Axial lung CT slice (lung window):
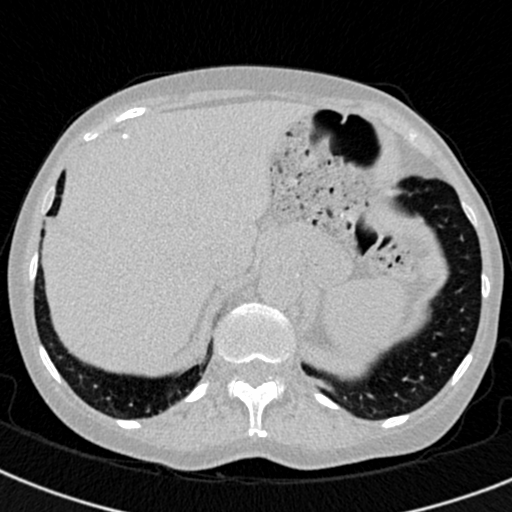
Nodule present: no